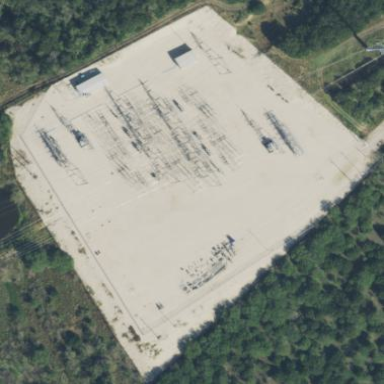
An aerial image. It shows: Outdoor power substation with fence surrounding it. The substation operates at the transmission level.